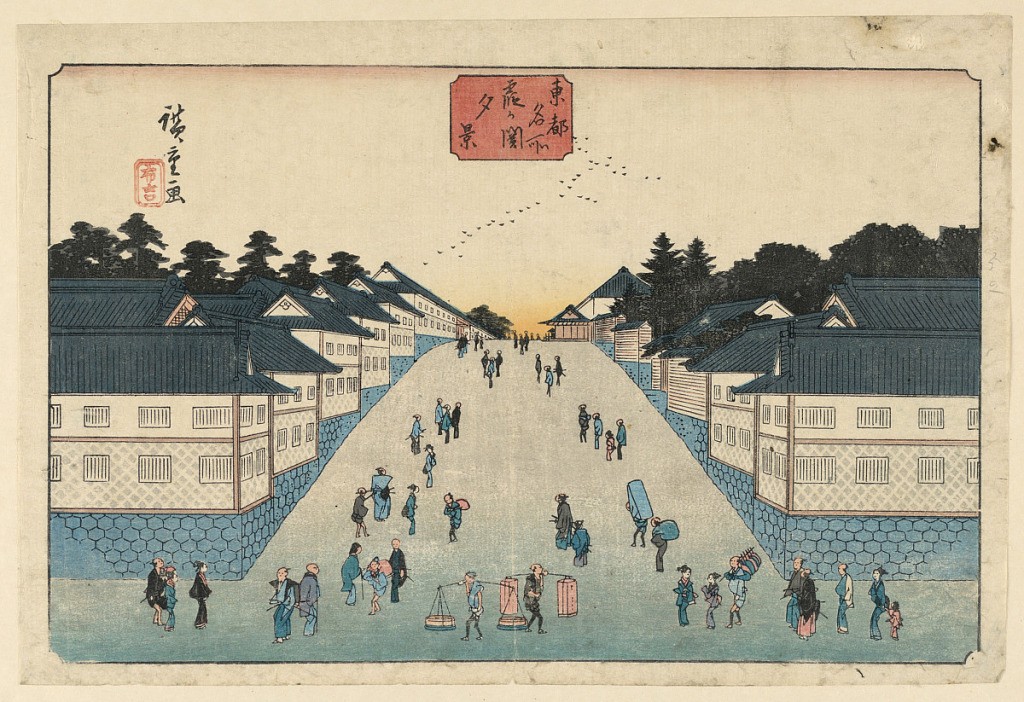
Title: A street Scene of Edo
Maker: Ando Hiroshige, Japanese, 1797–1858
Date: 1797-1858
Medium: Woodblock print in colored ink on paper
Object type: Print
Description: This wide street scene depicts an old Edo street. The white buildings contrast the orange horizon, dimly highlighting the vantage point. A few people are scattered around the street carrying packages and work materials.